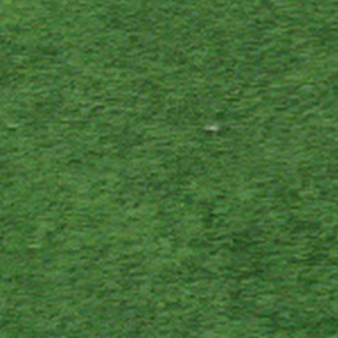
Label: other